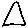
Label: triangle